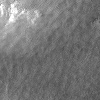
Atmospheric dust classification: not_dusty